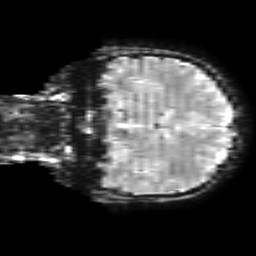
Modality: T2starw
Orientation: coronal
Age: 38
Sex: female
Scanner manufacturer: ge
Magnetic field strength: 3 T
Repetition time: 0.65 s
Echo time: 0.02 s